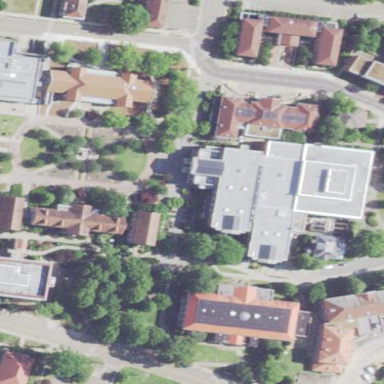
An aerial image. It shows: University building with library inside.